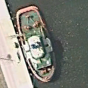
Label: Towing_vessel